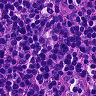
Metastatic tissue present: no